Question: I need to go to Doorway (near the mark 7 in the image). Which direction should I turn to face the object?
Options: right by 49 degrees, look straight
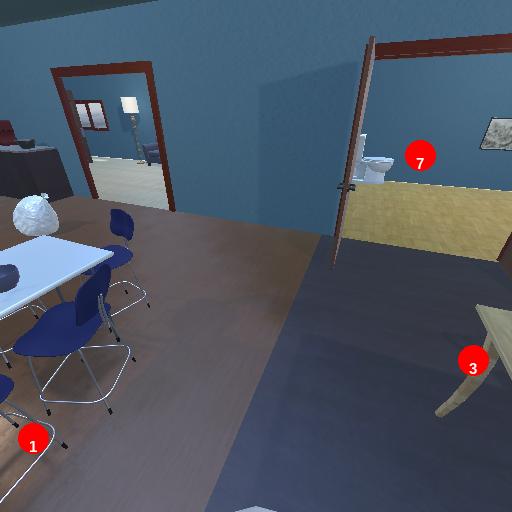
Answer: right by 49 degrees